The image is the raw time-domain waveform of a rolling-element bearing's vibration signal. What is the most likely bearing condition (normal, inner_race, outer_race, ball)?
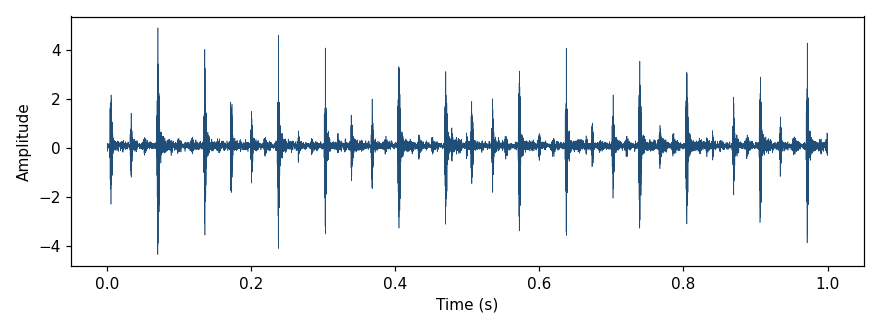
Answer: outer_race